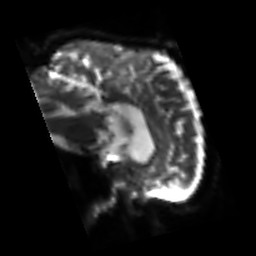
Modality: sbref
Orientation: sagittal
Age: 75
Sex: male
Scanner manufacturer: siemens
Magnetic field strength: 3 T
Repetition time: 3.2 s
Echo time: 0.081 s